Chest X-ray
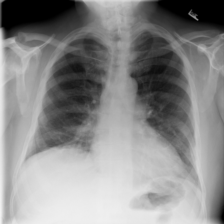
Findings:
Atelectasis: positive
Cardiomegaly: negative
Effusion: negative
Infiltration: negative
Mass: negative
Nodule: negative
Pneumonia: negative
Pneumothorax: negative
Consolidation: negative
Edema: negative
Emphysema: negative
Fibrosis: negative
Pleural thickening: negative
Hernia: negative